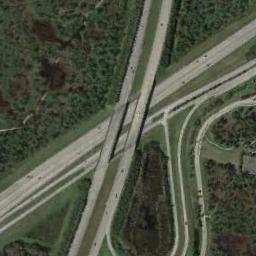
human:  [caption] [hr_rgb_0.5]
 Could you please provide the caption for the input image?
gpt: Many trees are beside the overpass .

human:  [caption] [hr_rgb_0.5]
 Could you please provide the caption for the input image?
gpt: Below this overpass is a four-lane highway .

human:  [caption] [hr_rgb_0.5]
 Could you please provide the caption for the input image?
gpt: The overpass is next to the grass and some trees .

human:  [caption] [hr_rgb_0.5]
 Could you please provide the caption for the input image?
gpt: There are many green trees around the overpass .

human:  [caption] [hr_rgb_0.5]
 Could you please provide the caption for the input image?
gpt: The cross-line overpass is over the roads in the forest .